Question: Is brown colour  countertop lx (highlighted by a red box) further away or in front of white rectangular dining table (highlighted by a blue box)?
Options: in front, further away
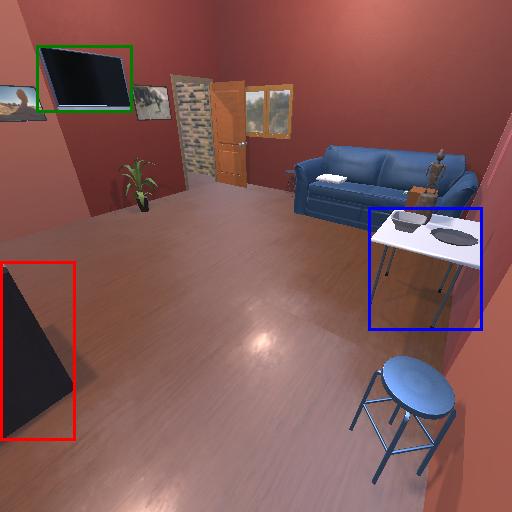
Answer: in front